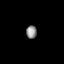
Tissue: prostate
Cell type: T cells
Senescence score: 0.2328
Nuclear area (px): 134
Mean DAPI intensity: 144.754